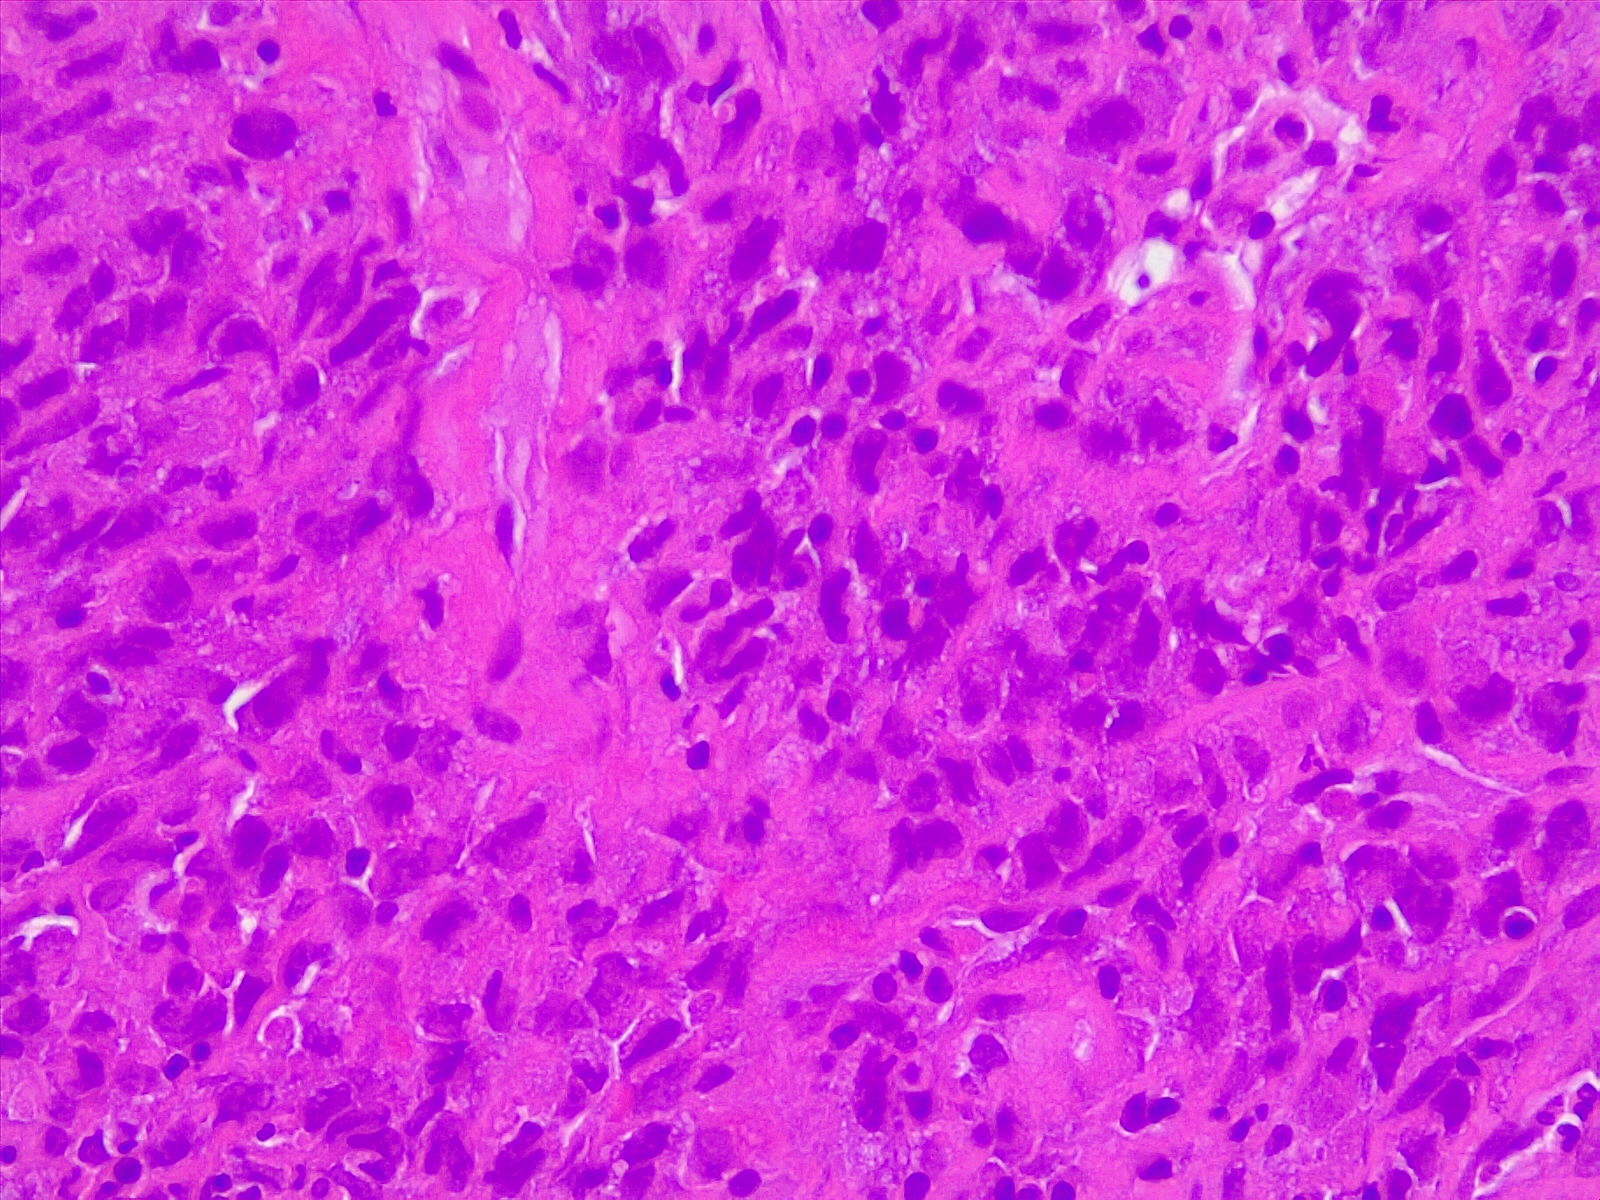
Label: lung adenocarcinoma, poorly differentiated